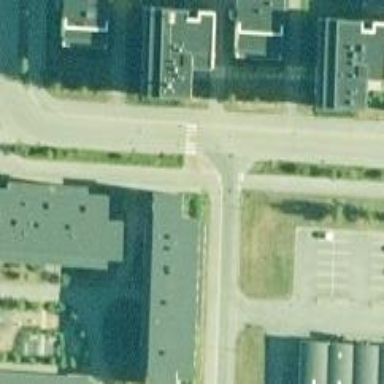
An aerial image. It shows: Asphalt cycleway.